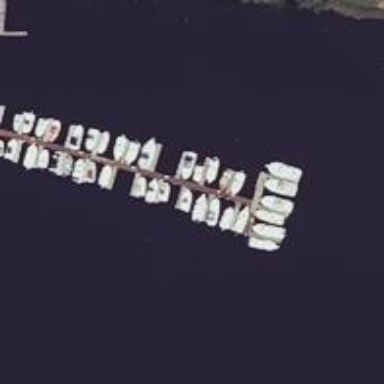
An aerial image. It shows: Man-made pier.